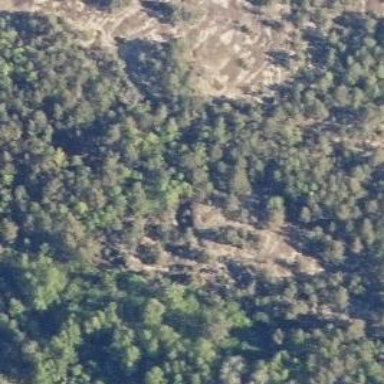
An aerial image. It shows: Landscape of bare rock.